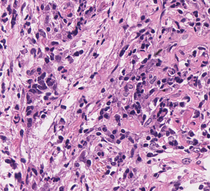
Tumor epithelial tissue: yes
Tumor-associated stroma tissue: yes
Normal tissue: no